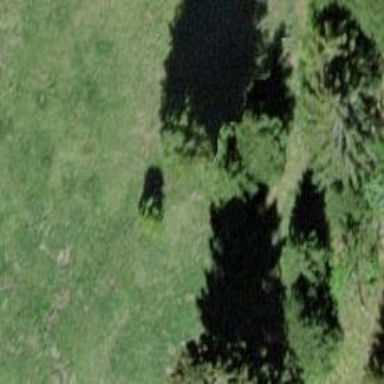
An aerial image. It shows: Needle-leaved tree in nature.